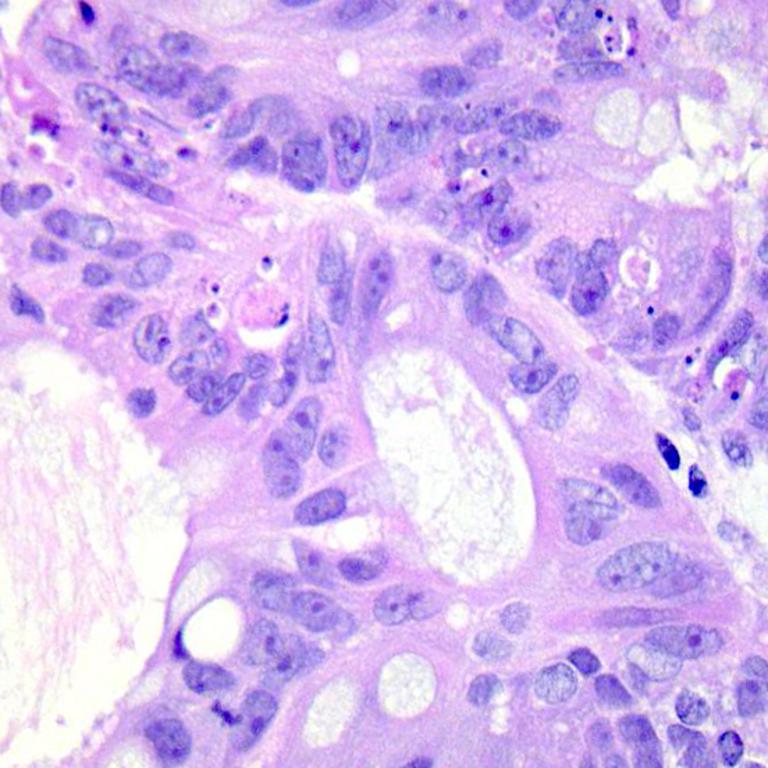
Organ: colon
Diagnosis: adenocarcinomas